Field crop: maize
Growth stage: 2
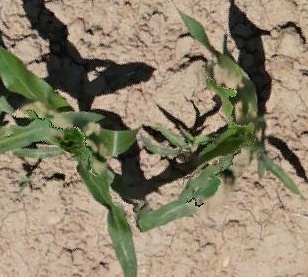
Species: maize